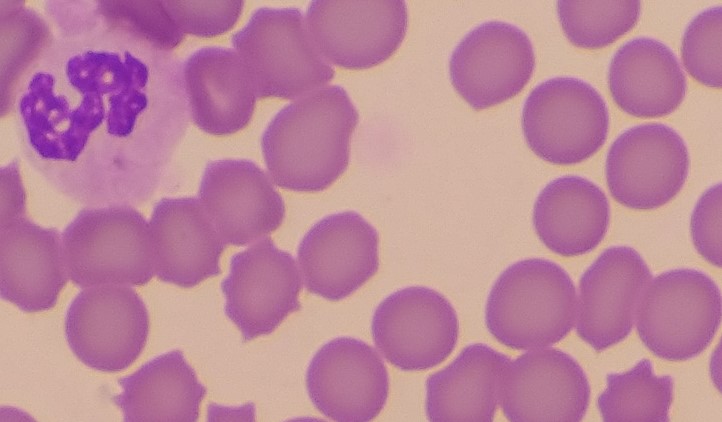
White blood cell type: Neutrophil